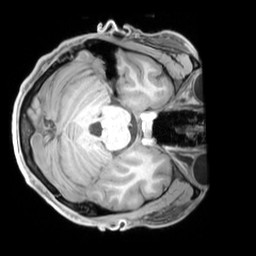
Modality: T1w
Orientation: axial
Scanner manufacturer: siemens
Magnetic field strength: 3 T
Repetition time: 2.3 s
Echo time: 0.00226 s